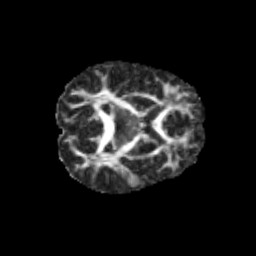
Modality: FA
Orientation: axial
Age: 12
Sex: female
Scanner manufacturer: siemens
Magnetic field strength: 3 T
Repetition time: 3.8 s
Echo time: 0.07 s